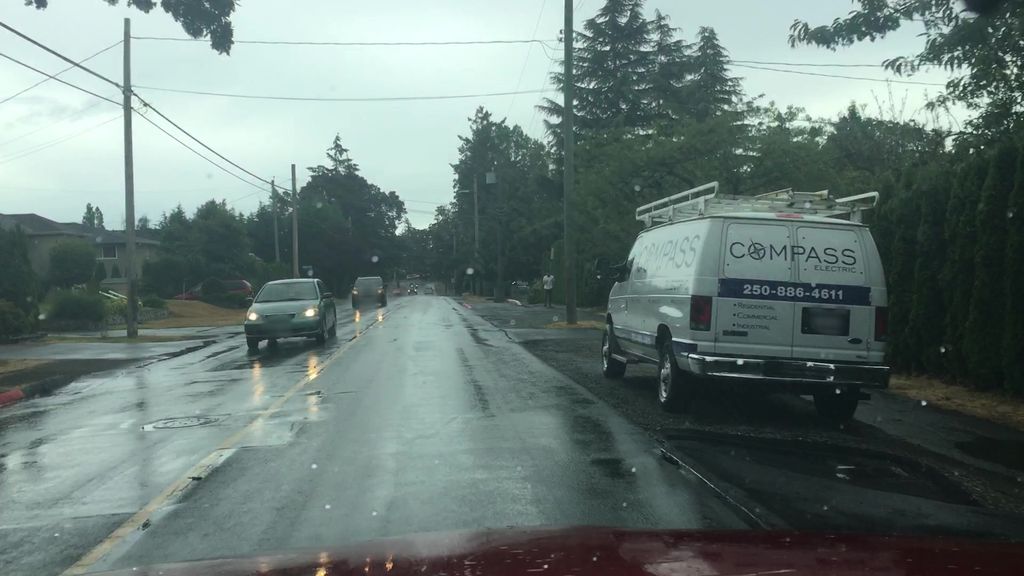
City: victoria